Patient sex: M
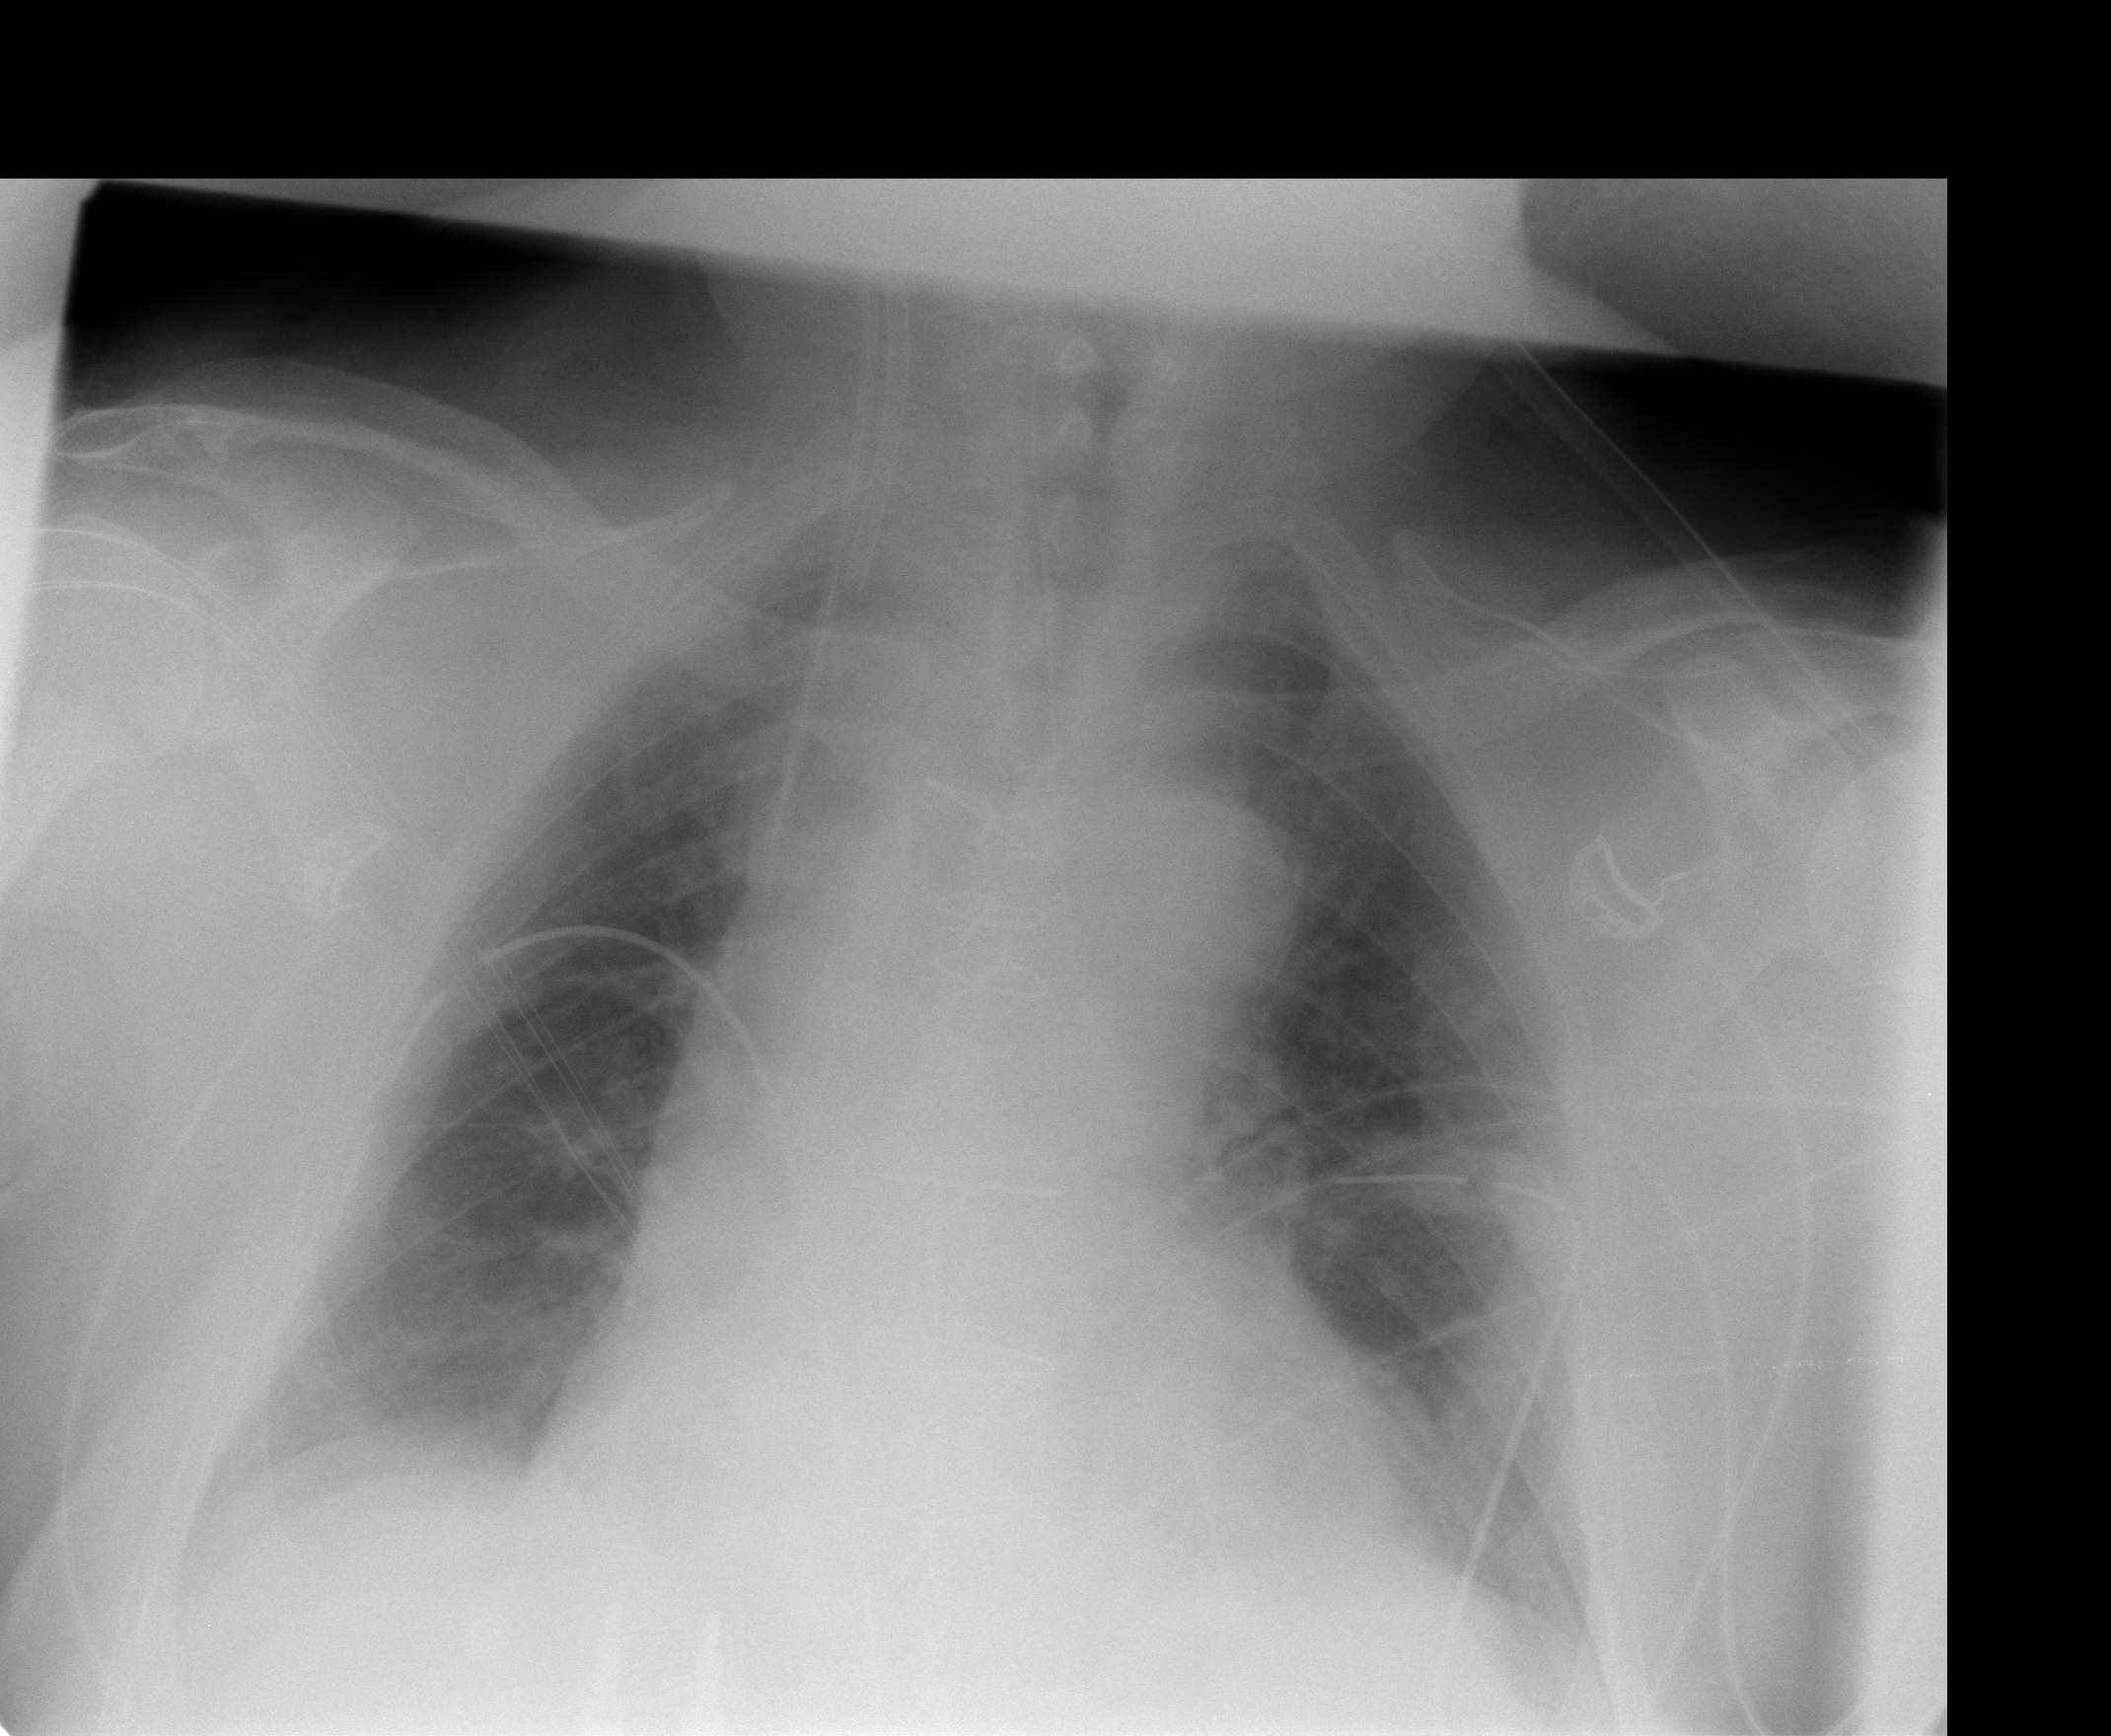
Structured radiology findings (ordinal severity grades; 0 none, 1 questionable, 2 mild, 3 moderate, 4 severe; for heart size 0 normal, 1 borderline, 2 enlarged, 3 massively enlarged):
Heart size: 2
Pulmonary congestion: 2
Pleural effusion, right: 2
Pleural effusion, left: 2
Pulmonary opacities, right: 0
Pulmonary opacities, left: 0
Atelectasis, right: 2
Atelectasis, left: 2